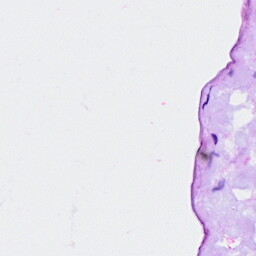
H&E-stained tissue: Ovarian